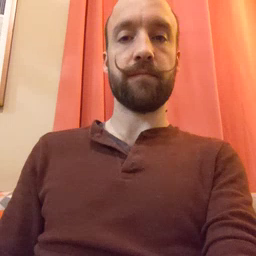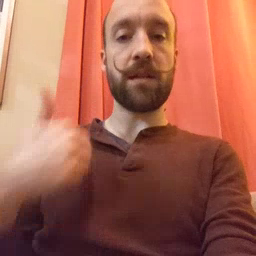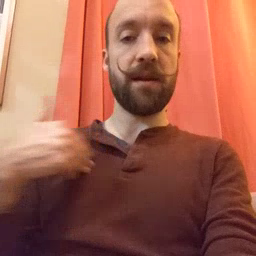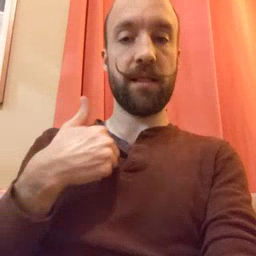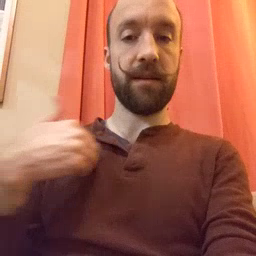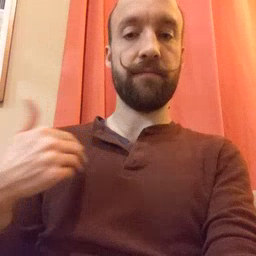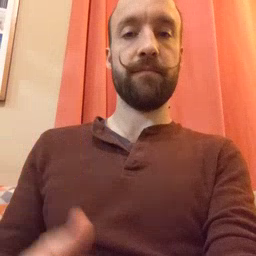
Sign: animal